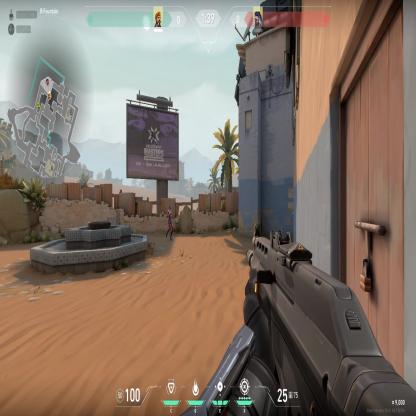
Label: enemy